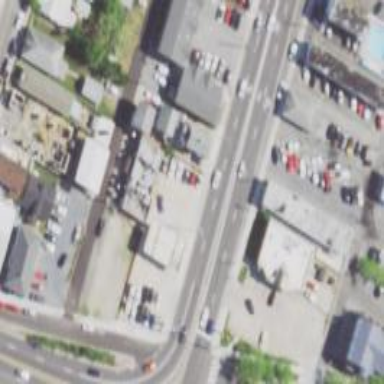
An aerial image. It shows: Convenience shop.